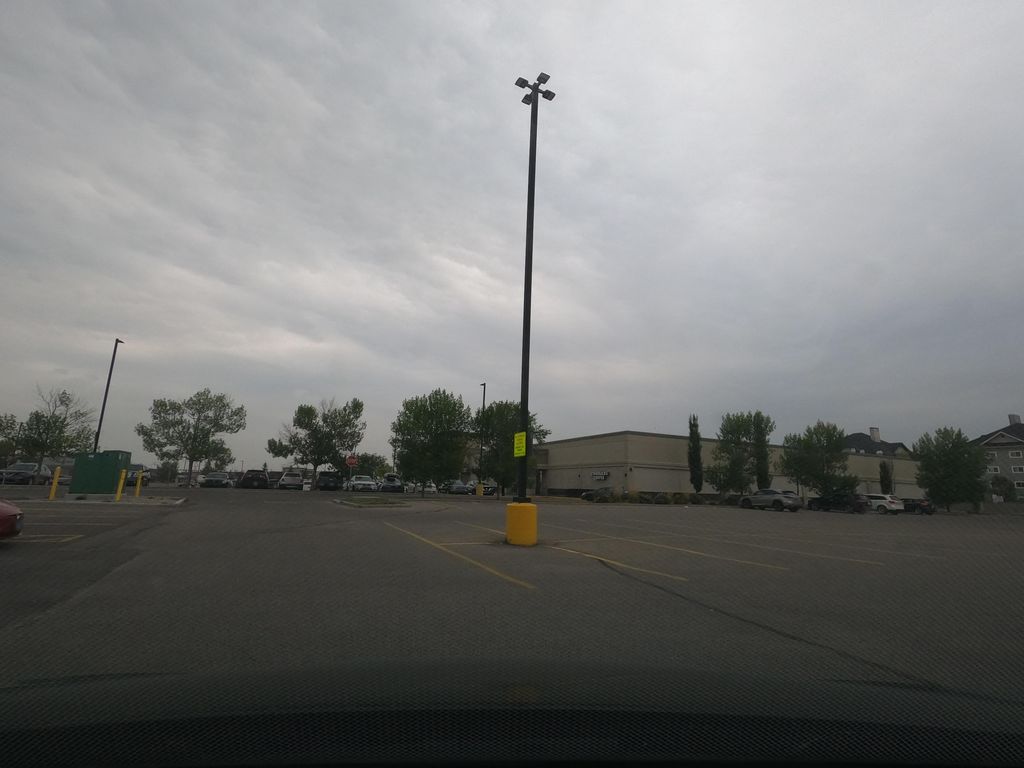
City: calgary